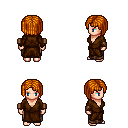
a pixel art fantasy rpg character, female body template, human, light skin, brown robe, robe skirt, dark blonde pageboy hairstyle, leather bracers, four views (front, back, left, right), 2x2 character sprite sheet, small pixel art, hard edges, no anti-aliasing